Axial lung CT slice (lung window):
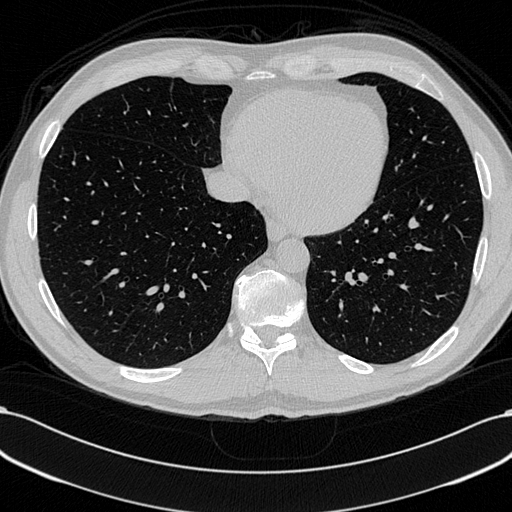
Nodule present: no